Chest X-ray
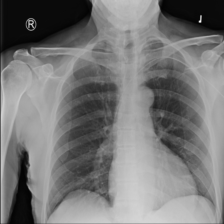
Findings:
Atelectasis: negative
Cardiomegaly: negative
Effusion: negative
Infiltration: negative
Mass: negative
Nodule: negative
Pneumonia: negative
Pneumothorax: negative
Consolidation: negative
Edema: negative
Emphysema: negative
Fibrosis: negative
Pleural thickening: negative
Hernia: negative